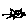
Label: cat